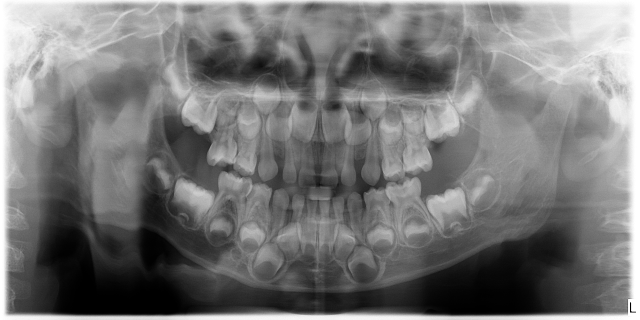
child